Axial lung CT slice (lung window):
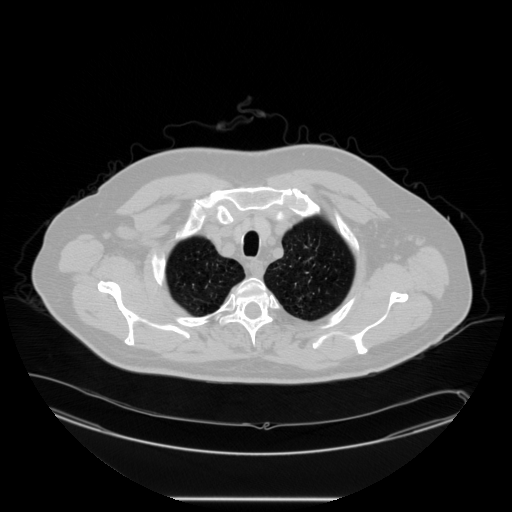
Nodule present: no